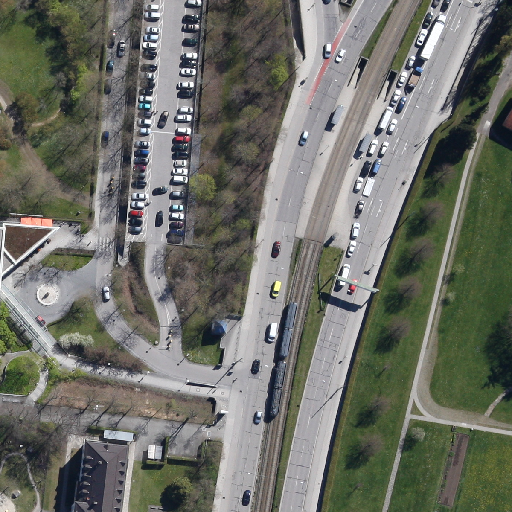
Referring expression: light-duty vehicle in the parking area